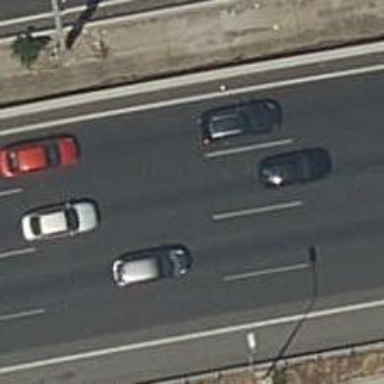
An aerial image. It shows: Asphalt motorway.